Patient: sex M, age 71
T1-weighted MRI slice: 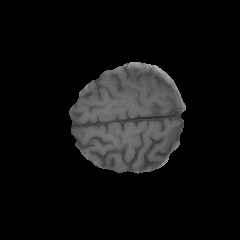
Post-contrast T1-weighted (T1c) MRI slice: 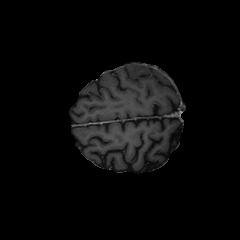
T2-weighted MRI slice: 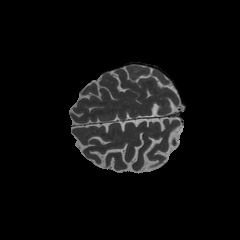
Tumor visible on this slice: no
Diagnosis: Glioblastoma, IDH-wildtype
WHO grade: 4